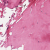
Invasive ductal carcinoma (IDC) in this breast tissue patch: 0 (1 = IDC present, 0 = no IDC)